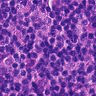
Metastatic tissue present: no